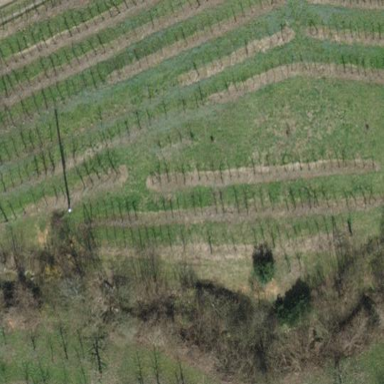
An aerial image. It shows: Orchard.